Question: The two optional radio buttons are both in disabled state, but I want choose the "root":

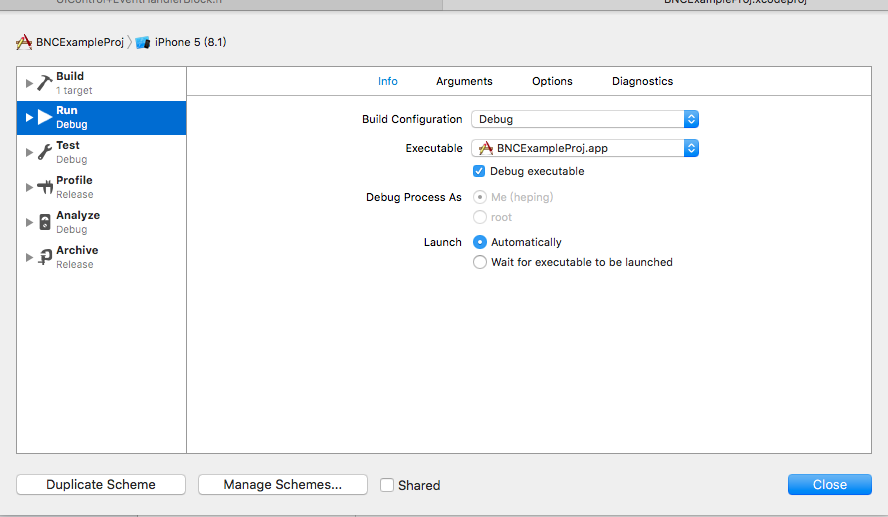
Answer: Debugging as root only makes sense if you are targetting OSX, not iOS, so that is why it's disabled.